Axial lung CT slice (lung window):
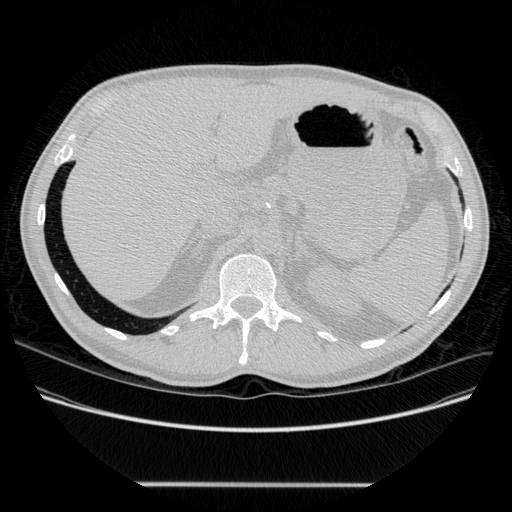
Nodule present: no